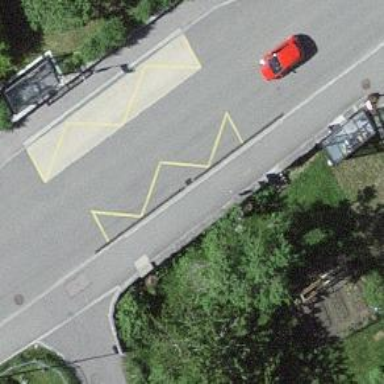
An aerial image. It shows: Bus stop with platform for public transport.